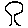
Label: tree